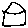
Label: house